Aerial crown-view tile of a tropical tree (Barro Colorado Island, Panama), acquired 20241112:
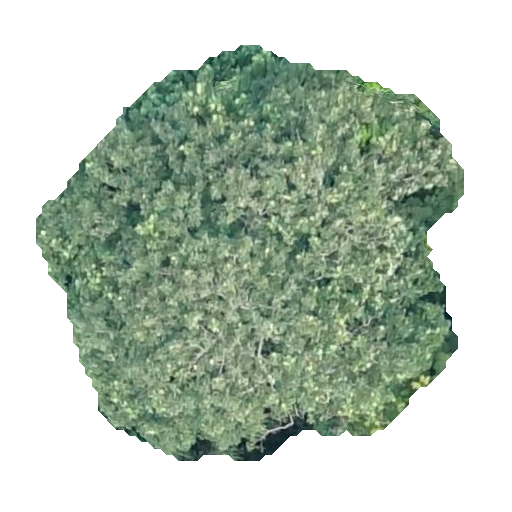
Species: Dipteryx oleifera
GBIF accepted scientific name: Dipteryx oleifera
Crown area: 203.191 m²